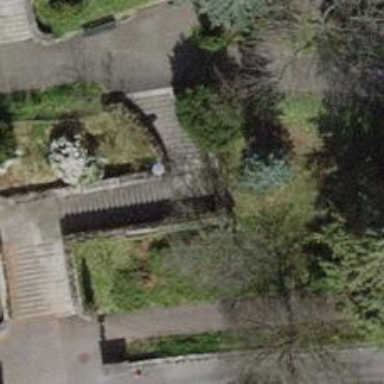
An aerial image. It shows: Flight of steps with sett surface.